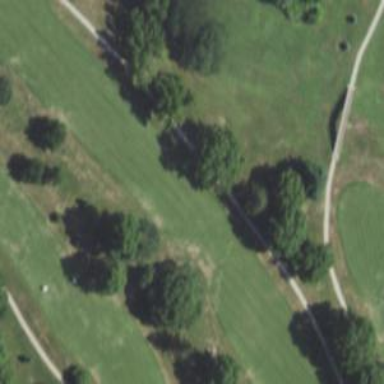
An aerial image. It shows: Golf hole.